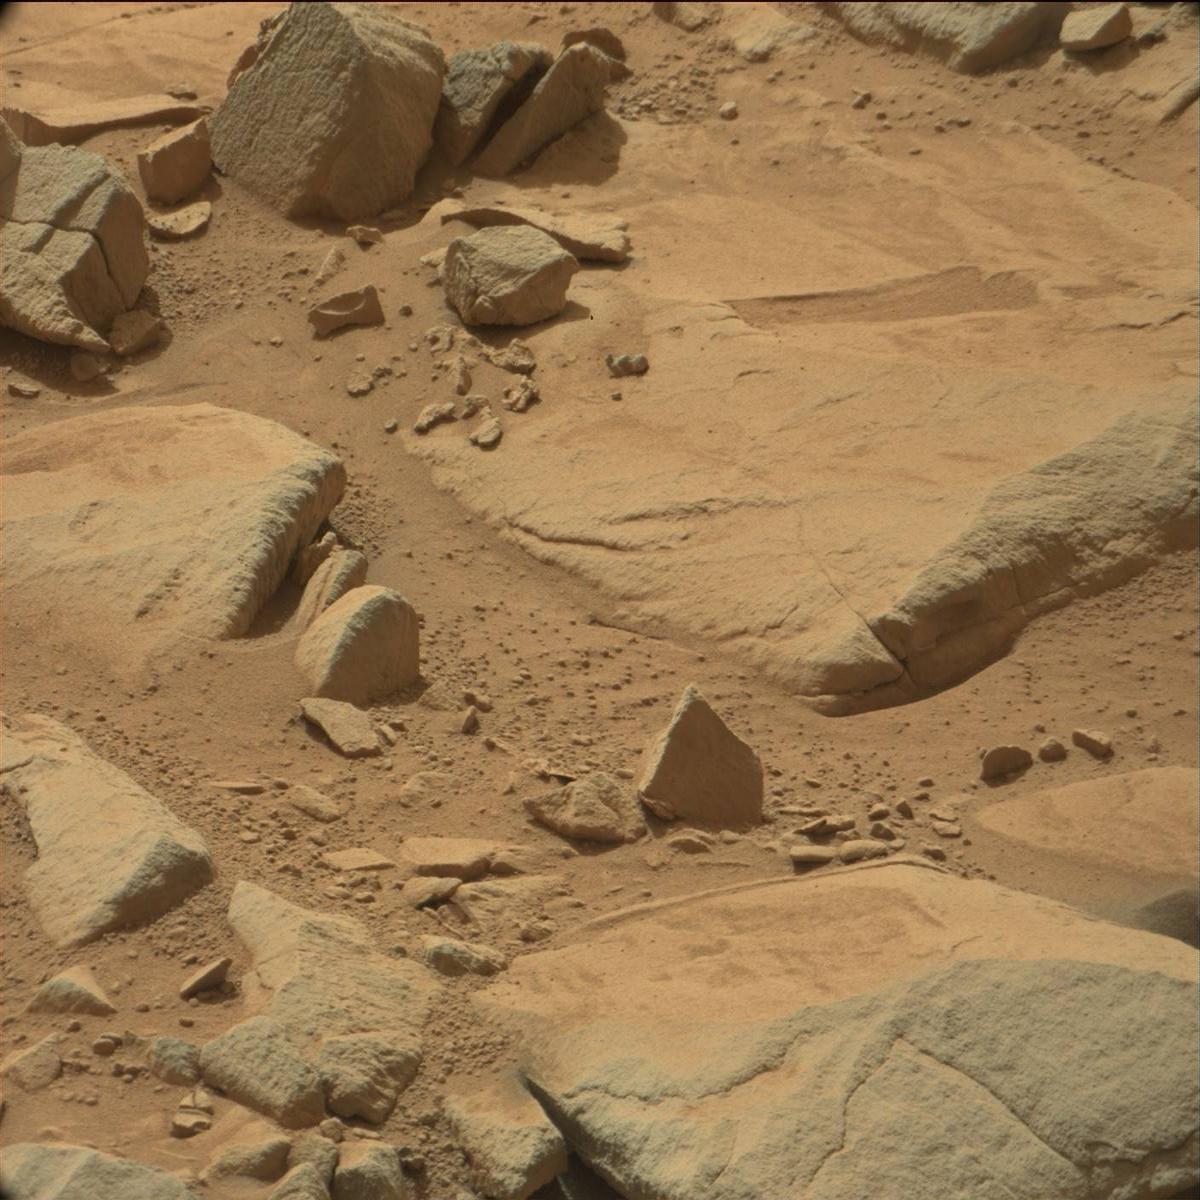
Terrain classes present: Bedrock, Rock, Sand / Soil